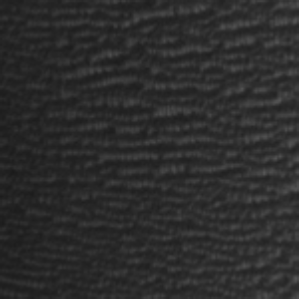
Label: frost